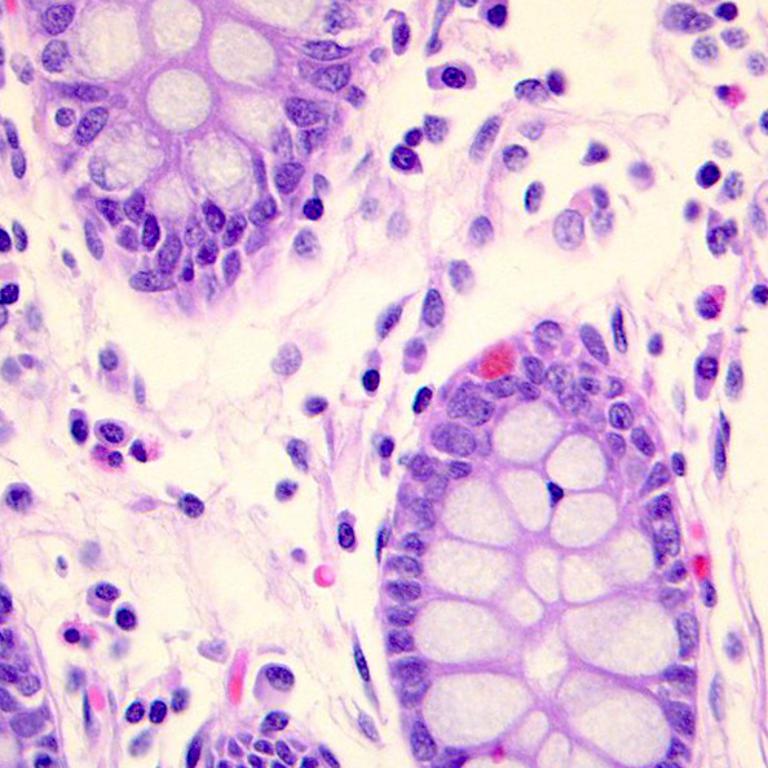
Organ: colon
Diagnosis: benign